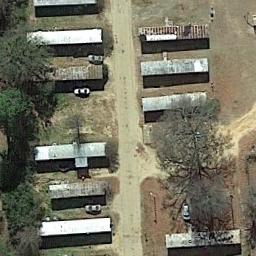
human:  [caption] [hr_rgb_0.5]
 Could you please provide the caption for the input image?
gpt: There are several cars in the mobile home park .

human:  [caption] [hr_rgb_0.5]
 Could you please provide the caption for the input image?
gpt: The mobile home park has some neatly arranged mobile homes and a road goes through the mobile home park .

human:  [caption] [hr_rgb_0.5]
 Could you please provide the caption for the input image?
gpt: The mobile home park is on the bare land next to some trees .

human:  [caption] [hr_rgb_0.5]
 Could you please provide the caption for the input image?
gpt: There are nine mobile homes here .

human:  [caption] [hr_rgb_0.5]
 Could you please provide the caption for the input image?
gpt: There are some buildings and green trees on the mobile home park .